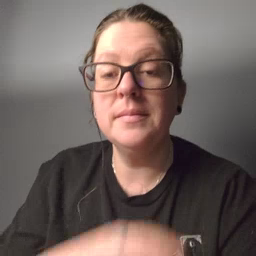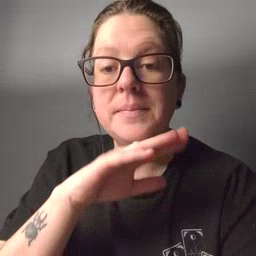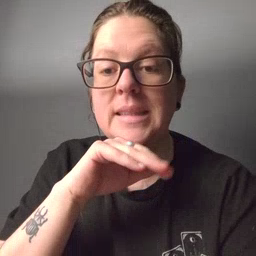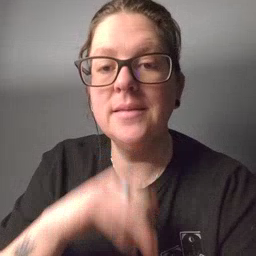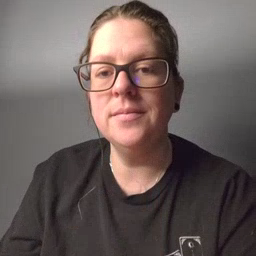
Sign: pig